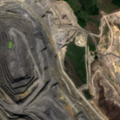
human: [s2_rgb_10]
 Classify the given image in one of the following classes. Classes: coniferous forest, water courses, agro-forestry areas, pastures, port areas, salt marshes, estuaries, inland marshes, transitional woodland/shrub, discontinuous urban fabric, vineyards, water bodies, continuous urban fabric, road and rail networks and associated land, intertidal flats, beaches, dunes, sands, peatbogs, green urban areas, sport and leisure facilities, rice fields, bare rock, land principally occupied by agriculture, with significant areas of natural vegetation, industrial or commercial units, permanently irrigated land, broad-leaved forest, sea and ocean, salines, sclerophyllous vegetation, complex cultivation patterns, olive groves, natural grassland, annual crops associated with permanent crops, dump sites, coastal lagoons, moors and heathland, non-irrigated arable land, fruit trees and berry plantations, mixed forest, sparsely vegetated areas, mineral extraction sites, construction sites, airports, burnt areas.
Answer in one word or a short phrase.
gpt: mineral extraction sites, coniferous forest